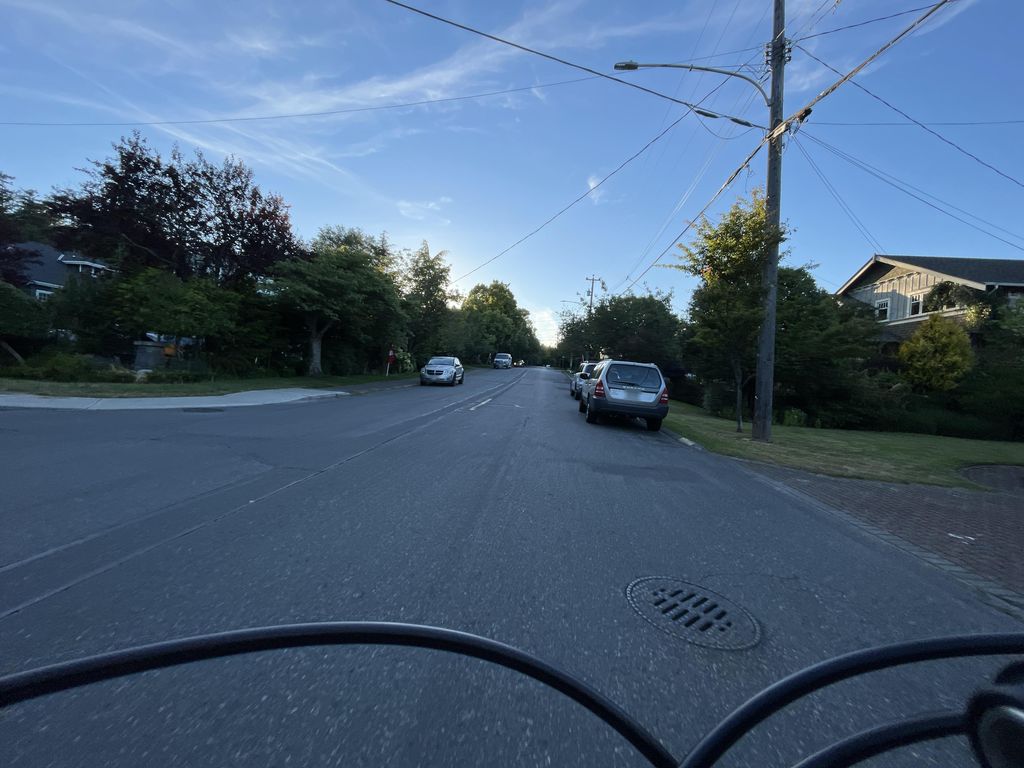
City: victoria